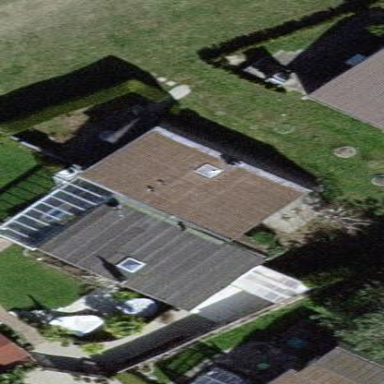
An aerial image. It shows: Semi-detached house.